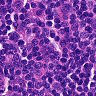
Metastatic tissue present: no